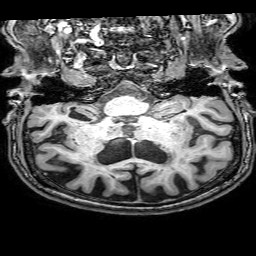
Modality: T1w
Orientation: sagittal
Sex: female
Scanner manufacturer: philips
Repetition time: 0.0081 s
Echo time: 0.00371 s